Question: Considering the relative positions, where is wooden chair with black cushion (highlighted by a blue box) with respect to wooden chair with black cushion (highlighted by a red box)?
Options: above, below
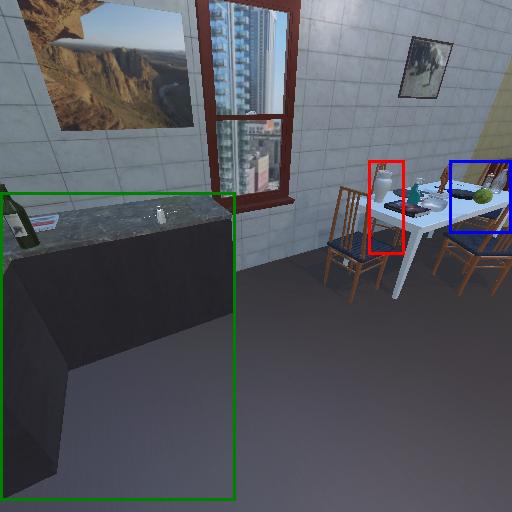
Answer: above